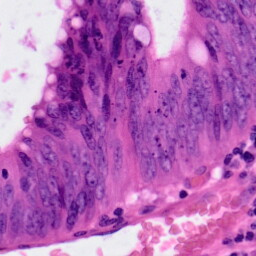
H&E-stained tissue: Colon